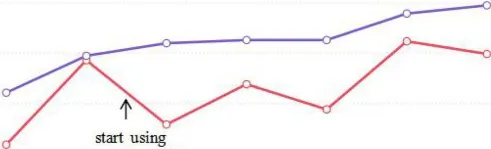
(B) FEV1 and FEV1/FVC test results in different periods.
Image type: pathology (masson_trichrome)